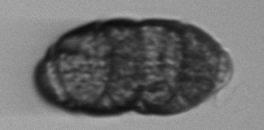
Label: Margalefidinium